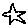
Label: star